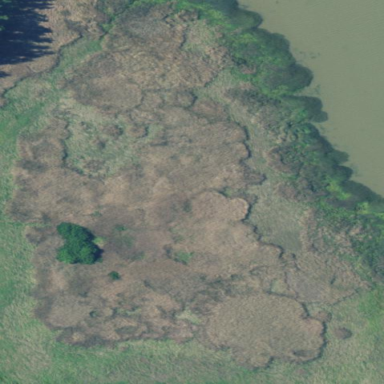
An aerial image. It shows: Islet in swampy wetland area.